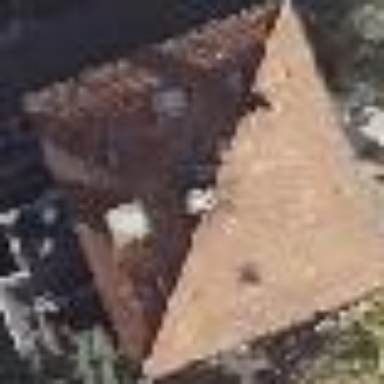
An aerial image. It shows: House with pyramidal roof shape.